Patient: sex M, age 35
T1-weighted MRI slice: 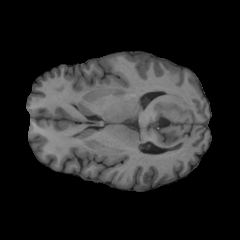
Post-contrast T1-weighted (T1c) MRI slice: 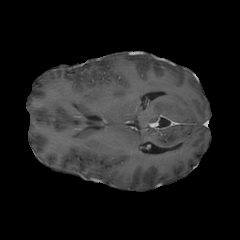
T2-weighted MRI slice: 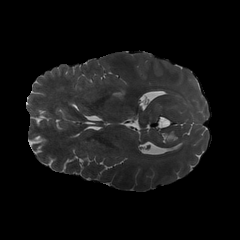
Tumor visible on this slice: yes
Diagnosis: Glioblastoma, IDH-wildtype
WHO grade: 4